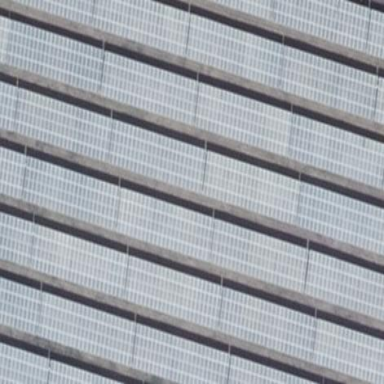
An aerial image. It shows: Solar photovoltaic panel generator.